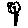
Label: flower